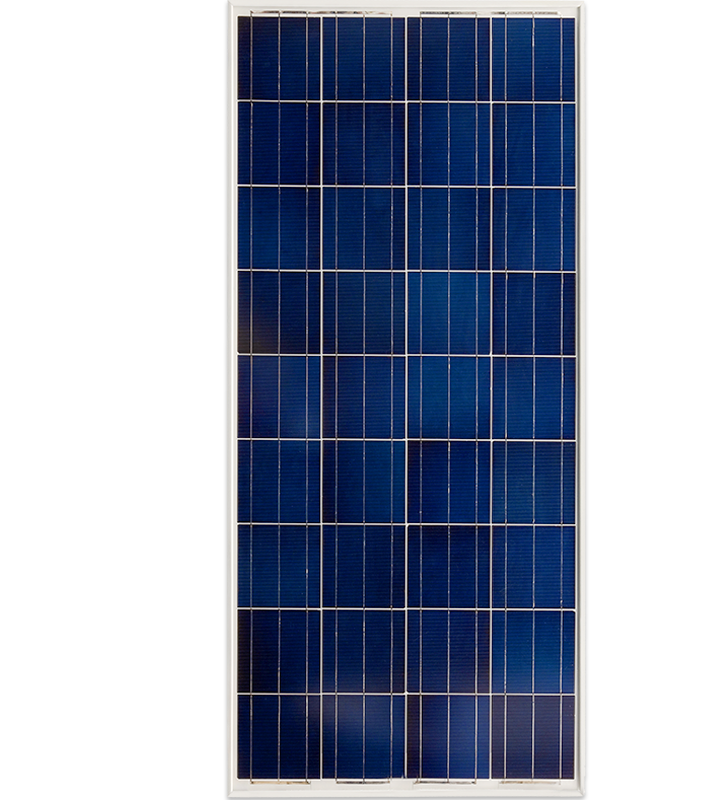
Label: Clean